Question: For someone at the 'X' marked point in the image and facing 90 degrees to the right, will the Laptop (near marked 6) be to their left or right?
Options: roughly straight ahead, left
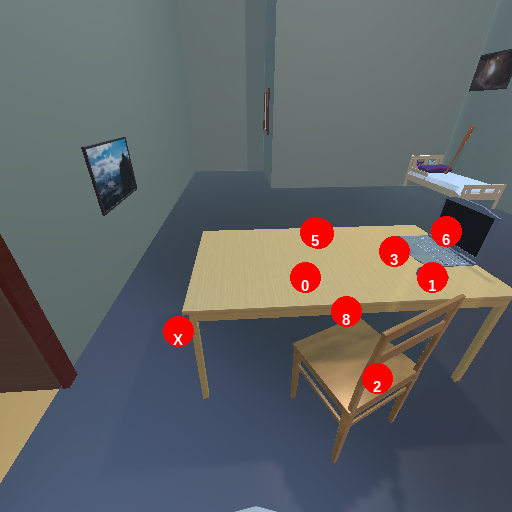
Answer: roughly straight ahead